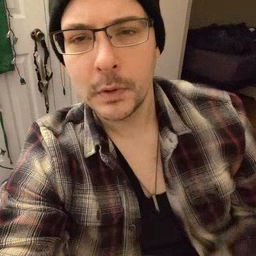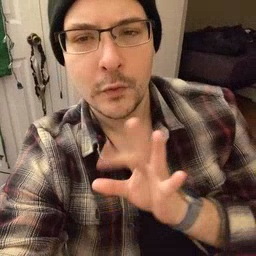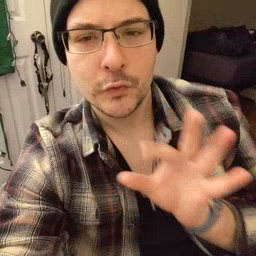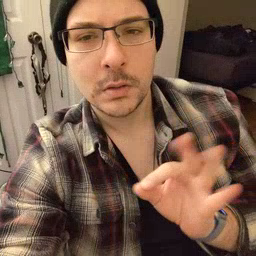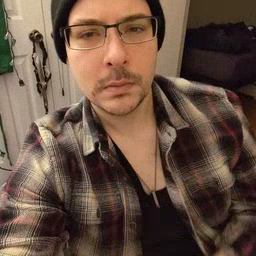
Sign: frenchfries